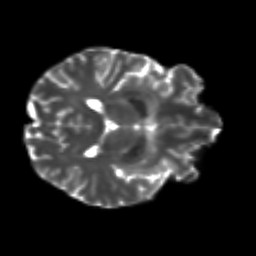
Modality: T2w
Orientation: axial
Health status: ill
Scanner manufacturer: siemens
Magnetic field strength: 3 T
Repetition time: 6.7 s
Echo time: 0.1 s